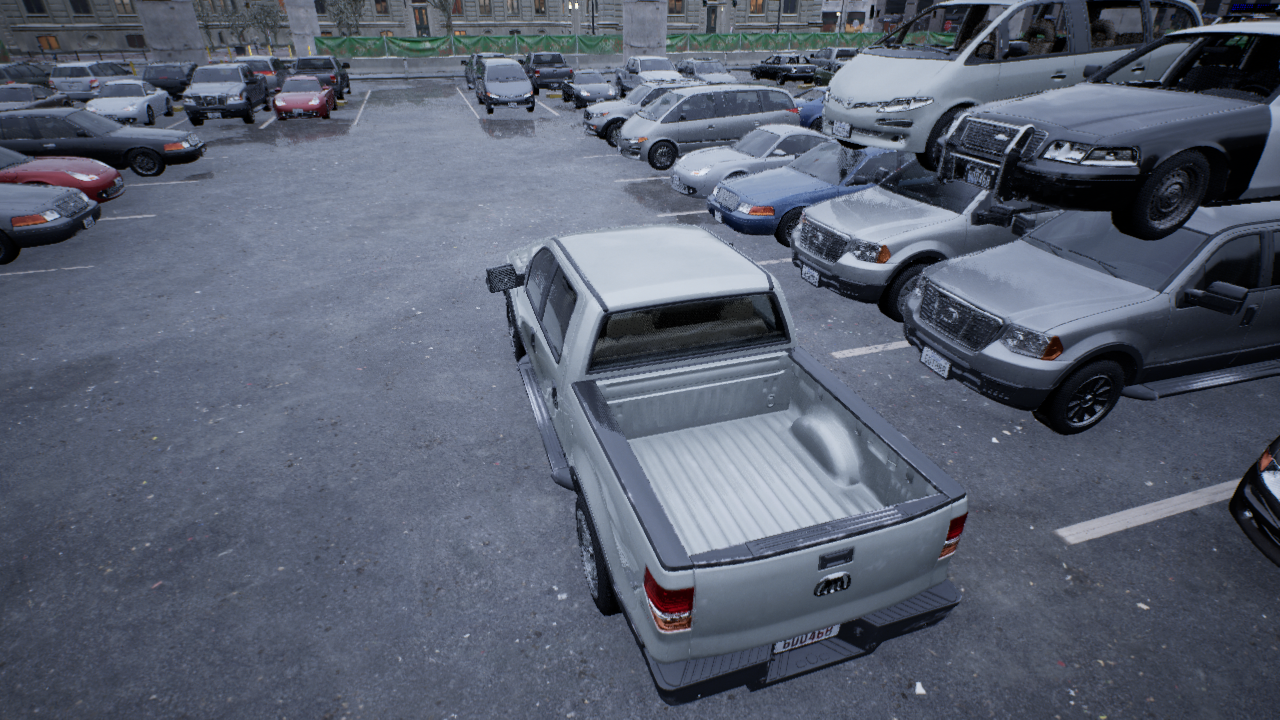
Venue: arterial
Lighting: overcast
Vehicle rig: pickup